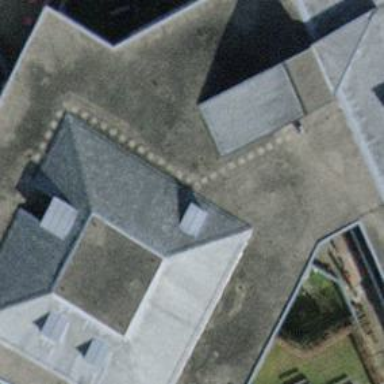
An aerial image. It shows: Part of building with flat roof oriented across.